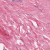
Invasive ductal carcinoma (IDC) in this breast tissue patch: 0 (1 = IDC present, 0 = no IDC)